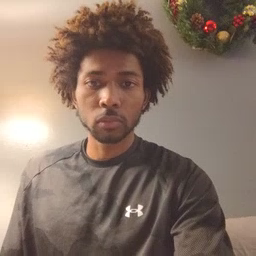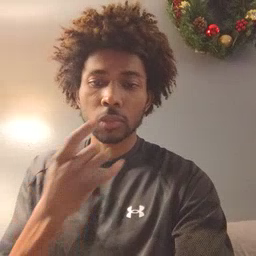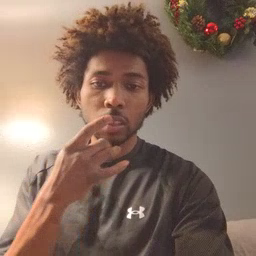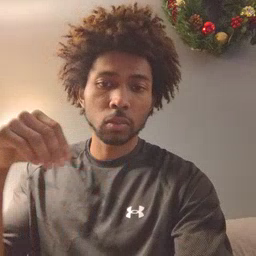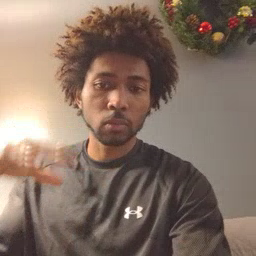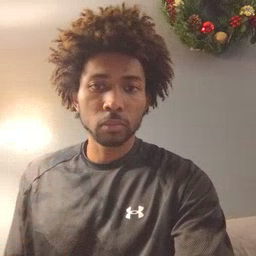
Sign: lamp